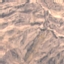
Land use / land cover: HerbaceousVegetation